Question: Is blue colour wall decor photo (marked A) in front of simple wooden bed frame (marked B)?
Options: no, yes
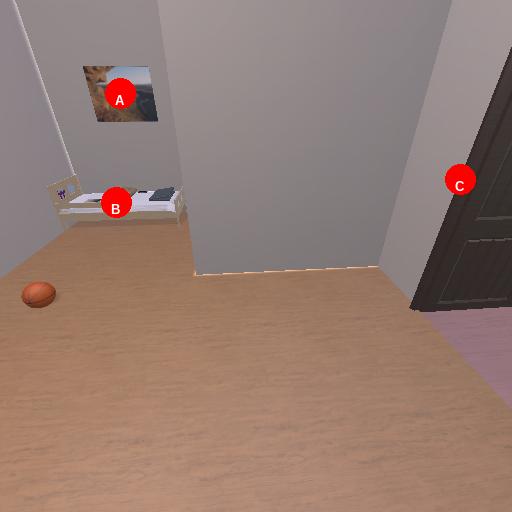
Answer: no